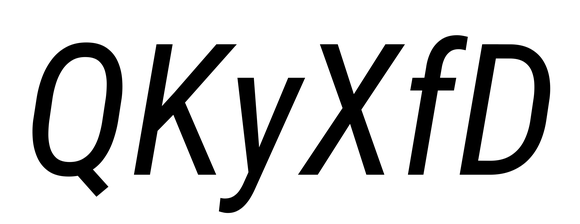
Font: Roboto-Italic_Condensed_Italic